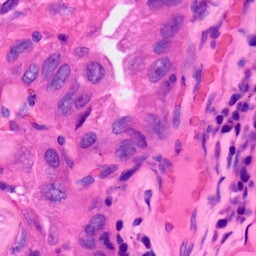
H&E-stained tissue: Lung